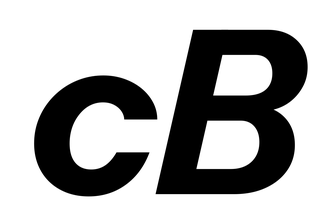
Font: InstrumentSans-Italic_Bold_Italic